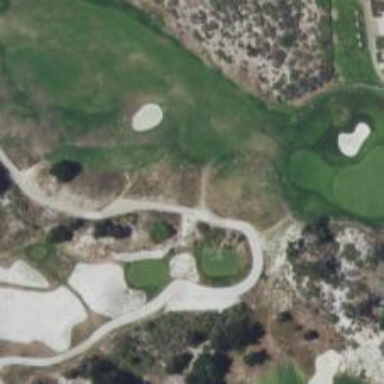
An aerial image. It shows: Path for both road and golf.